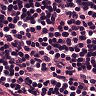
Metastatic tissue present: no